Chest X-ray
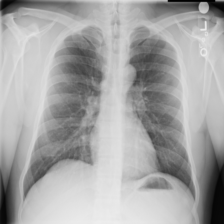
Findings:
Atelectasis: negative
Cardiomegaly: negative
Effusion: negative
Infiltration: negative
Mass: negative
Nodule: negative
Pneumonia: negative
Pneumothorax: negative
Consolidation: negative
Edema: negative
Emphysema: negative
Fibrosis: negative
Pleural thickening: negative
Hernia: negative